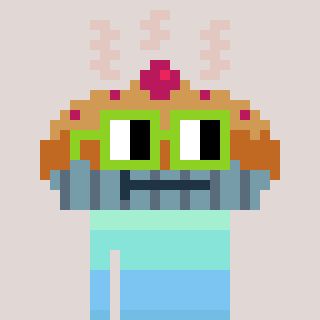
a pixel art character with square light green glasses, a pie-shaped head and a slimegreen-colored body on a warm background